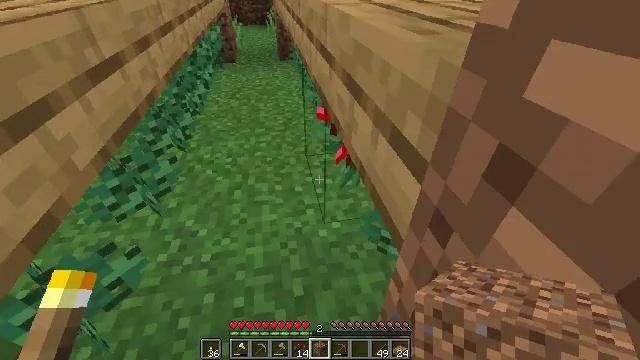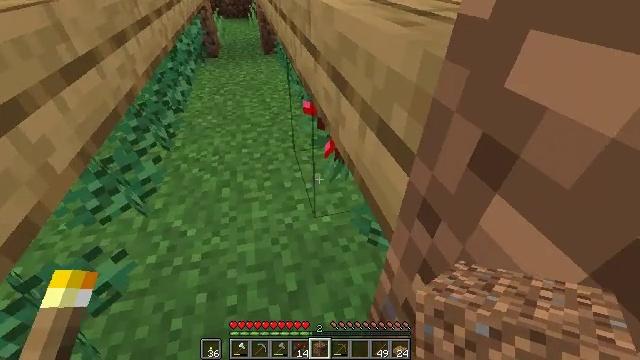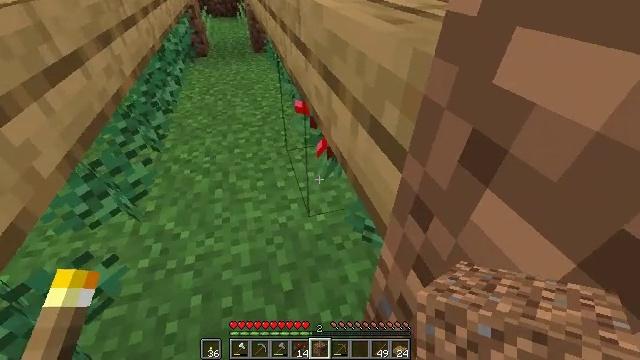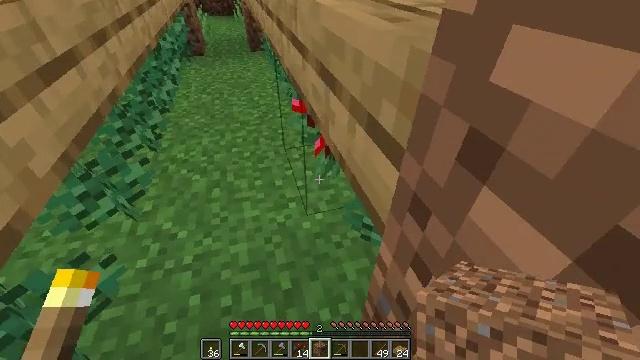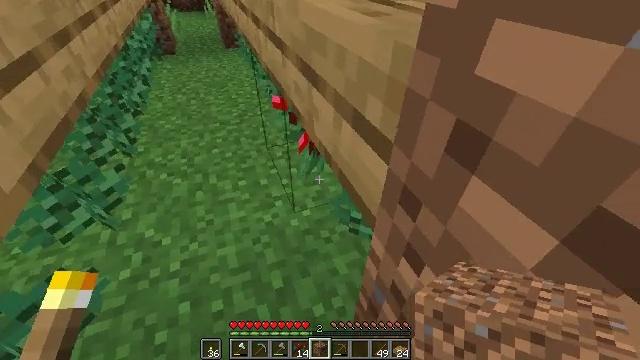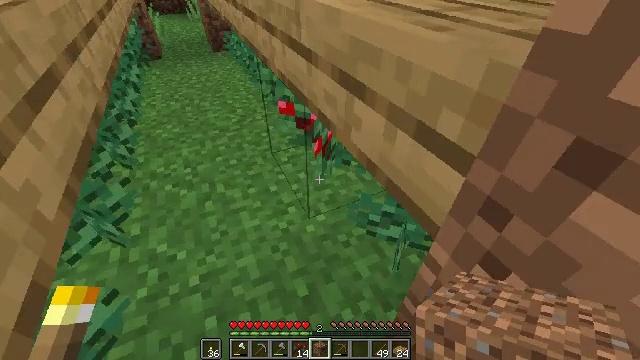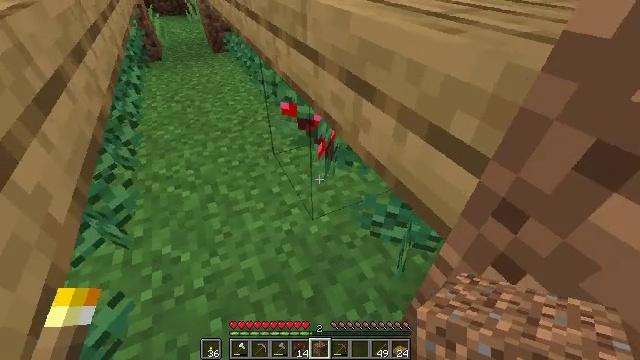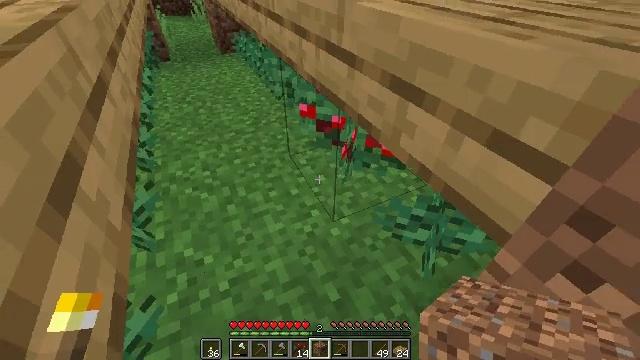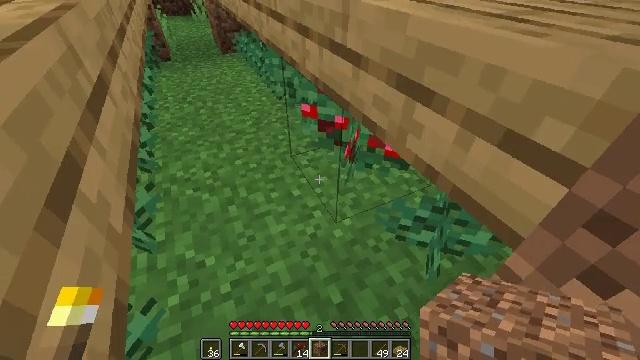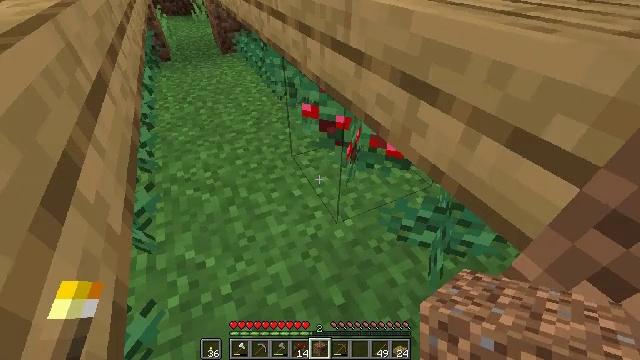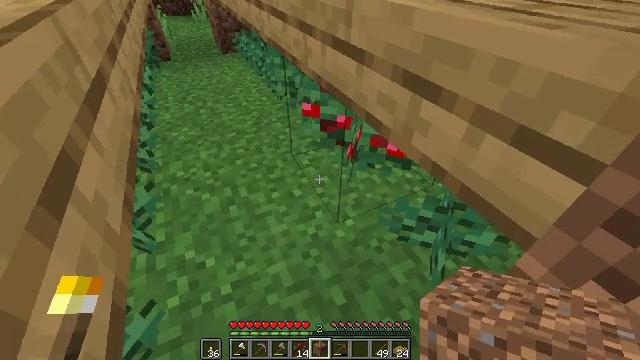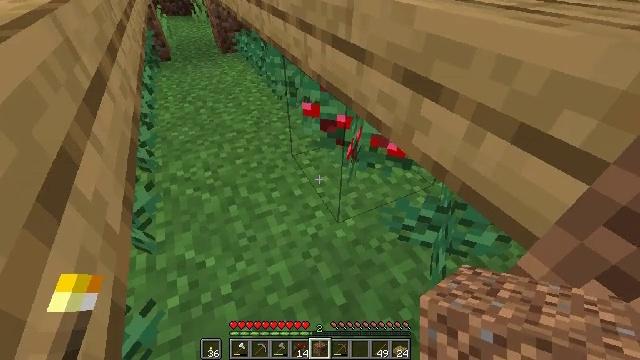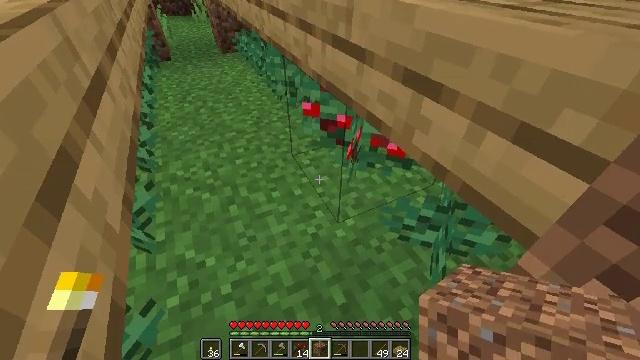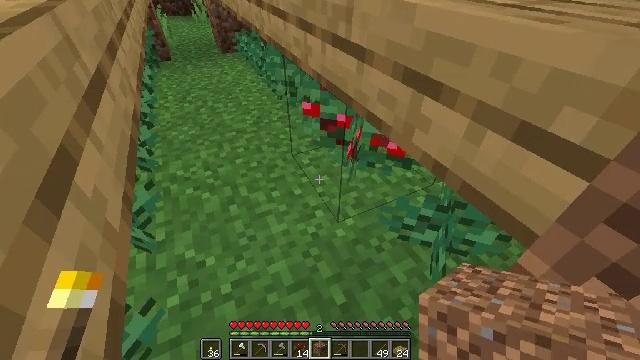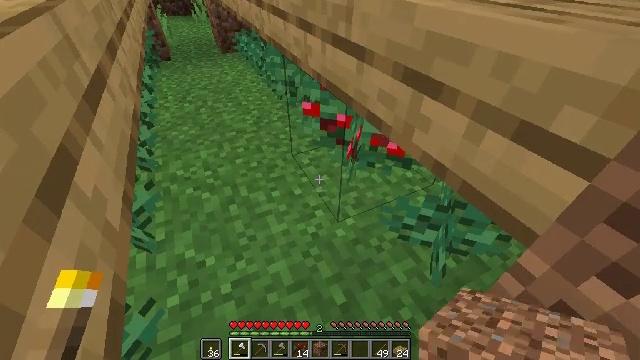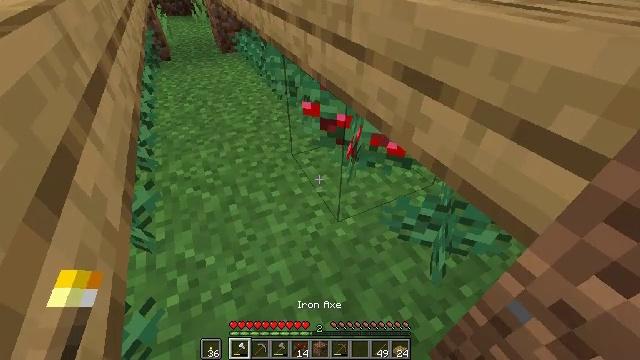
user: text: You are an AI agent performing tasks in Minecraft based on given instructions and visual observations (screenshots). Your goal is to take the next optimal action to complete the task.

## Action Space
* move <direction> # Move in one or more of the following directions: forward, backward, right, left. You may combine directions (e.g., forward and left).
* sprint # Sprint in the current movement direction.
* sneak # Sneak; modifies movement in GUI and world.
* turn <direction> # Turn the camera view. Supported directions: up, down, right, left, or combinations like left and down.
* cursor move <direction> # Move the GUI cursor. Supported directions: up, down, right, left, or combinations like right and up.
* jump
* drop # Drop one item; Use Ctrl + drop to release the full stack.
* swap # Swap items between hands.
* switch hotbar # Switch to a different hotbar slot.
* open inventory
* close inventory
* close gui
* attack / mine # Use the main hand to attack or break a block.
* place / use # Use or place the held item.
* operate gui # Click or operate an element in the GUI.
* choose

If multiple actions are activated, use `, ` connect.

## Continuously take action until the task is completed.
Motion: motion action
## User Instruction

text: Break the sweet berry bush to collect berries.
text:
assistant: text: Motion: turn right and down
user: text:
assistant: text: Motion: turn right
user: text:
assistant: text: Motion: no_op
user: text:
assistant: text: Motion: move left, turn right
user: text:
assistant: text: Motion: move left, turn right
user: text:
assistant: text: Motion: move left
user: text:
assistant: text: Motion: no_op
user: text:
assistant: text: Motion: no_op
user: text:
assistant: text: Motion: no_op
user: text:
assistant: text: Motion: no_op
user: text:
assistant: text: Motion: no_op
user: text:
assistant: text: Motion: no_op
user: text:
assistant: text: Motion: no_op
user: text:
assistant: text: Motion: switch to hotbar 1
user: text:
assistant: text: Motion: switch to hotbar 1
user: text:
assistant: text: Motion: switch to hotbar 1
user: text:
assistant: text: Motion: no_op
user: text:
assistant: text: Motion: no_op
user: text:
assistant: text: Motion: no_op
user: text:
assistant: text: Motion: no_op
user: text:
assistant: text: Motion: no_op
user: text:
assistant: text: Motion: no_op
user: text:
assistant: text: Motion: no_op
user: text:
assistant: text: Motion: no_op
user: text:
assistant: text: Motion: no_op
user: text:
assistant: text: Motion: no_op
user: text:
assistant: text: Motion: no_op
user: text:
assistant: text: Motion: no_op
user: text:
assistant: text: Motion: no_op
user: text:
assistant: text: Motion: no_op